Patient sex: M
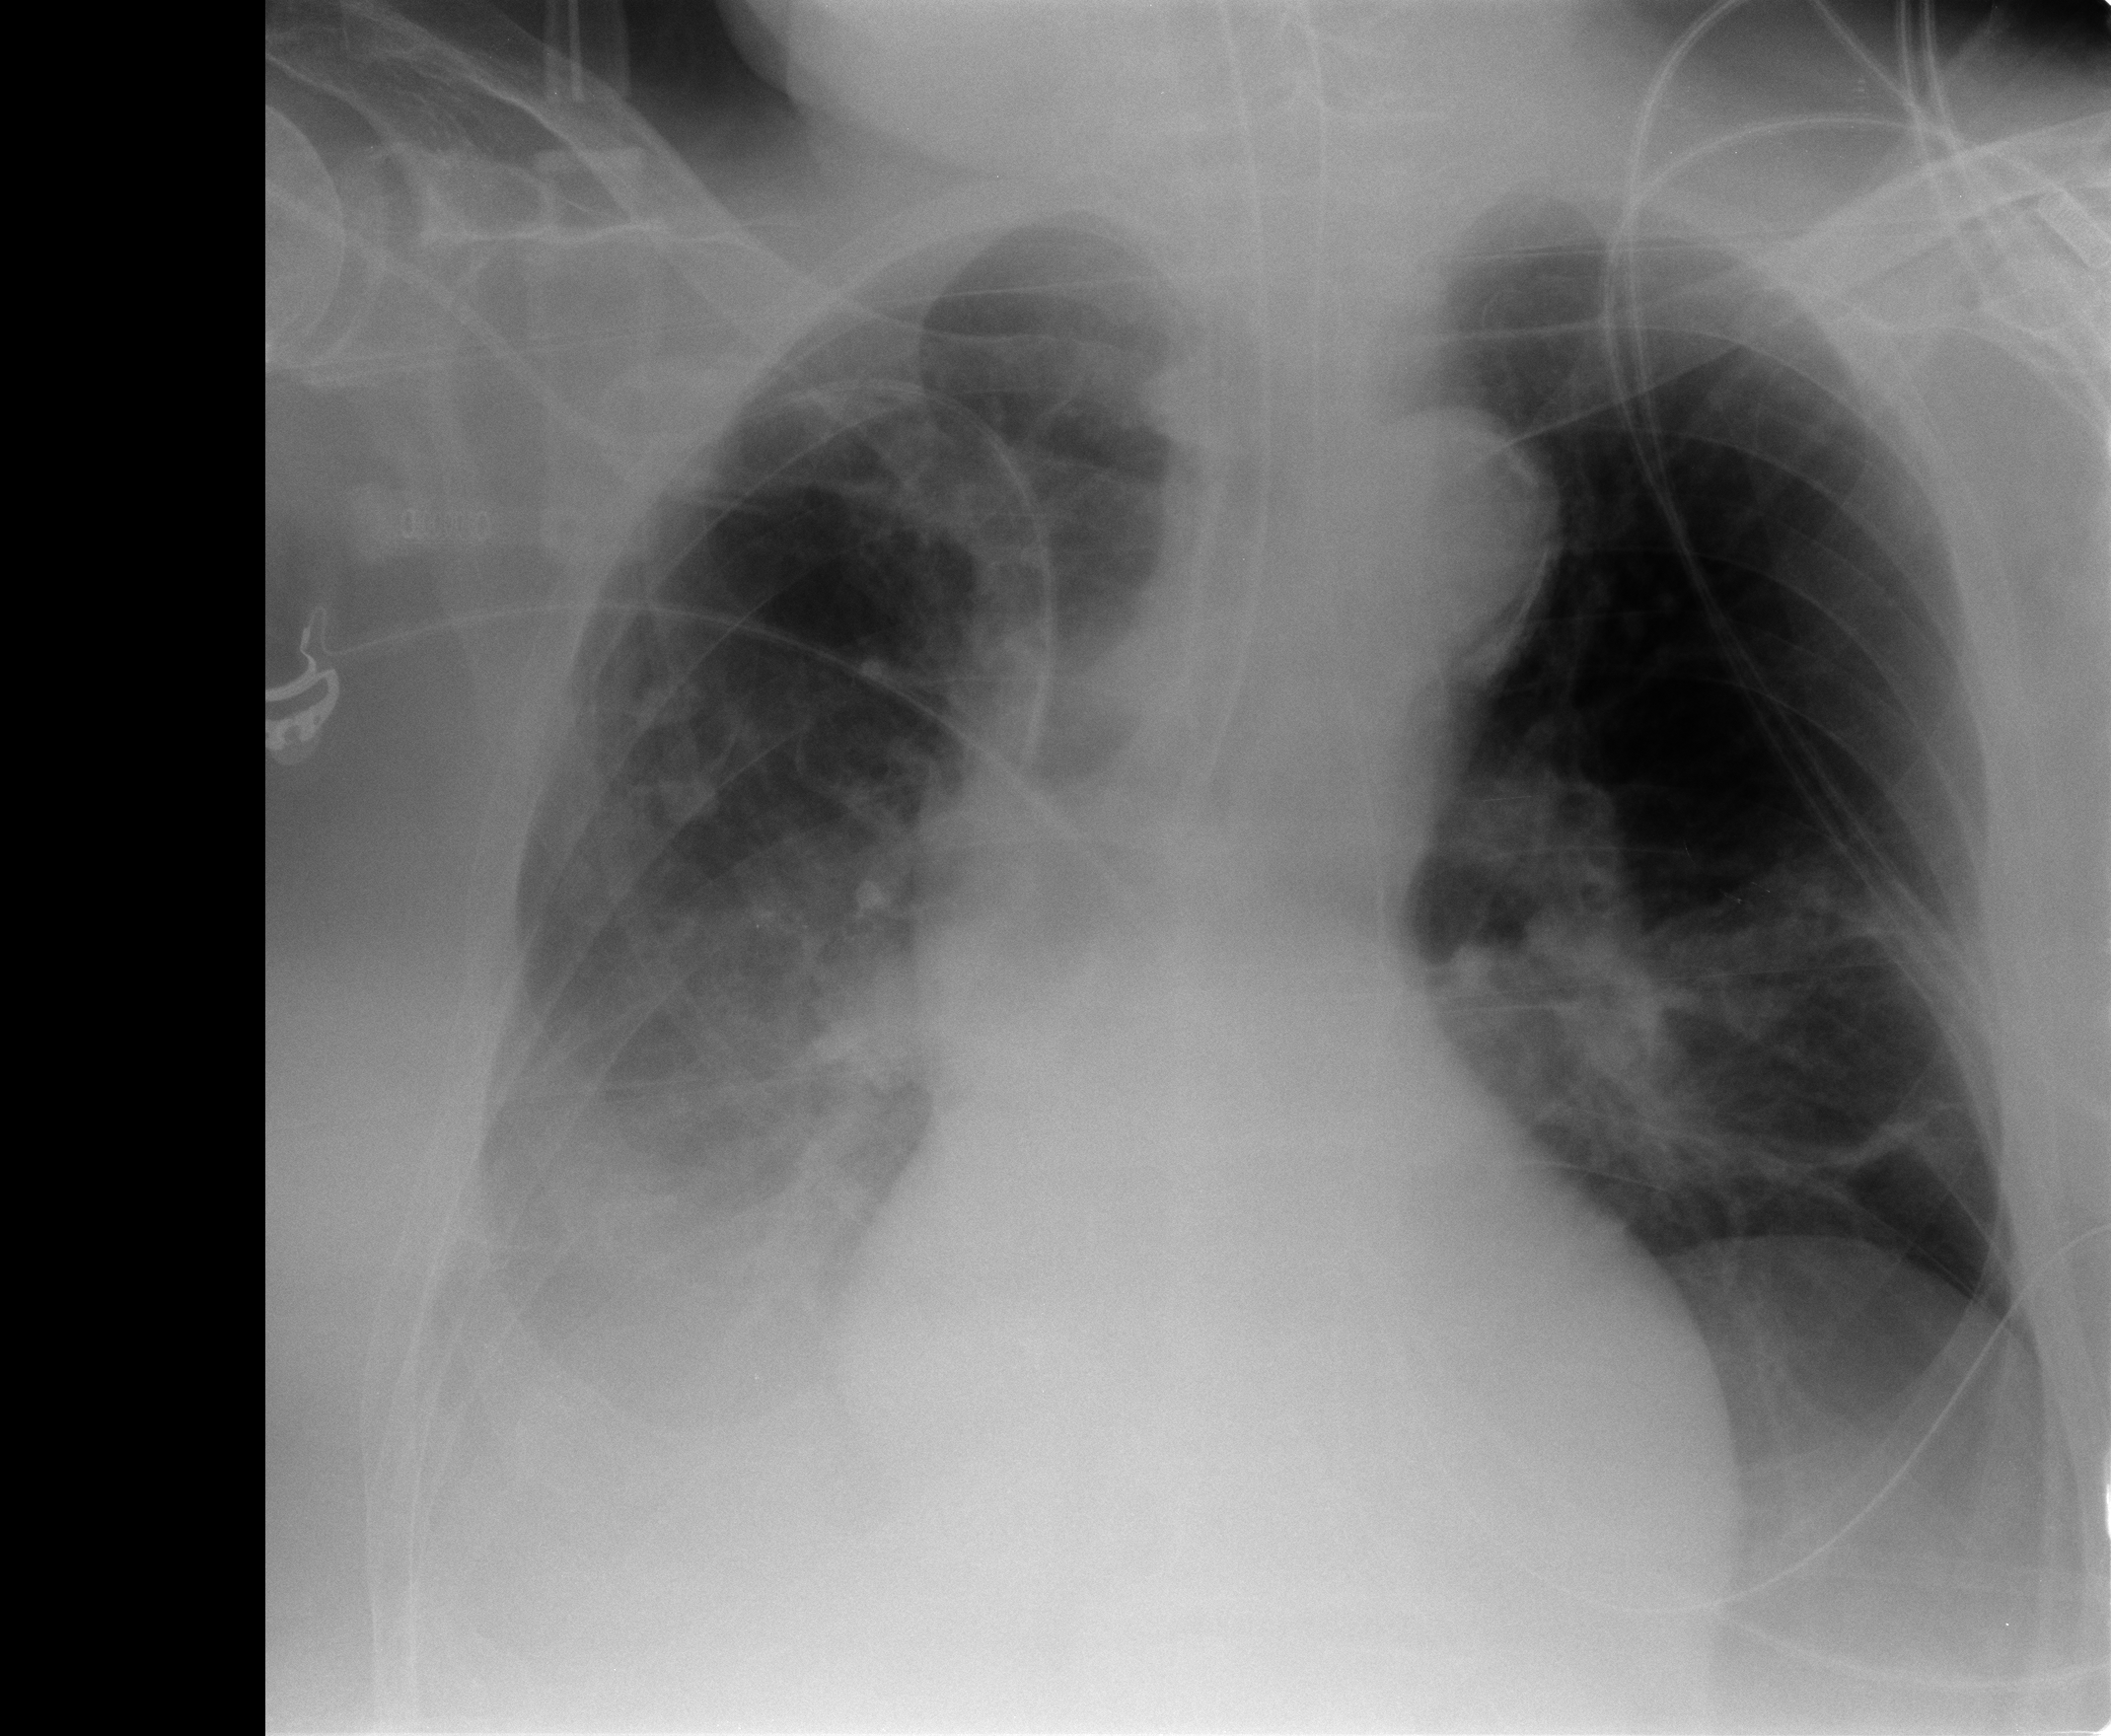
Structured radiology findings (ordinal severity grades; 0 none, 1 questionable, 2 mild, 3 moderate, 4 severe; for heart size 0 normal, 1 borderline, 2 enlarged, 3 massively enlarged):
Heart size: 2
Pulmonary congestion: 0
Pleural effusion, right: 3
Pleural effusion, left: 0
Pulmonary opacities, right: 2
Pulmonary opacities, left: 0
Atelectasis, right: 2
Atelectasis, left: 2